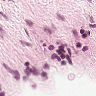
Metastatic tissue present: no